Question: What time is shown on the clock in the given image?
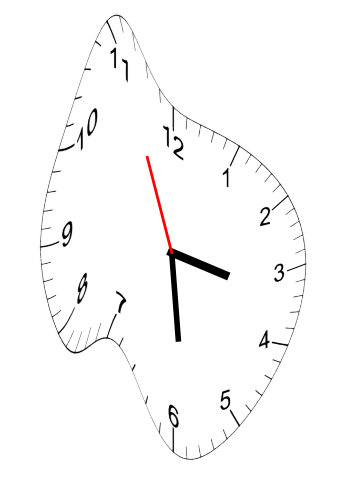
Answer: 03:28:56